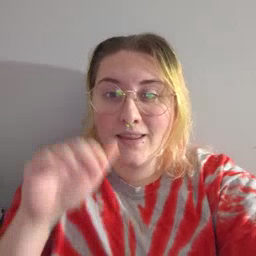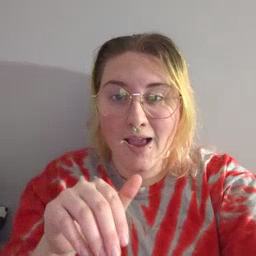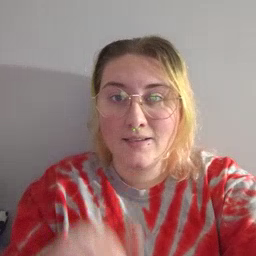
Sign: night